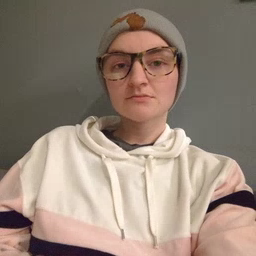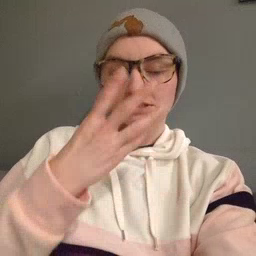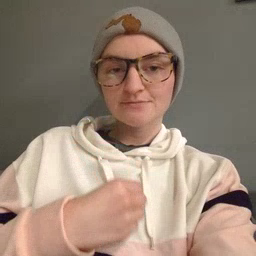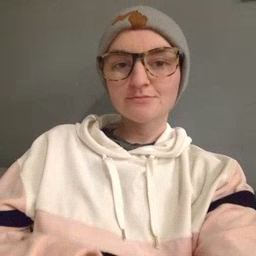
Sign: sleep